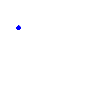
Particle: pion